Question: I have the following data table and i need to group it by quarters. I basically need to show Jan totals which will be including Jan Feb Mar then i need to show Apr totals which will include Apr May Jun and so on down the list. I also need to show offpeak and years in the same order

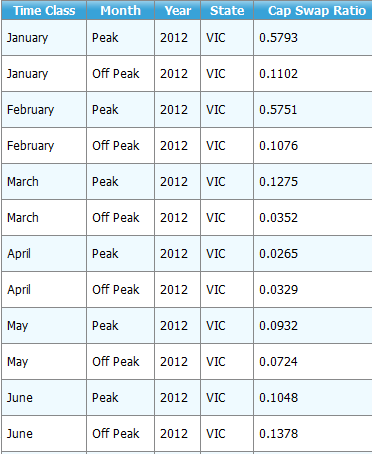
Answer: If you can "groom" your data so that the months are represented as an integer number 0 - 11, then you can group them into quarters by grouping on 'int(month / 3)'. Jan(0), Feb(1), March(2) div 3 all = 0. April(3), May(4), June(5) div 3 all = 1, etc. The Quarter number (Q1, Q2, etc) is 'int(month / 3) + 1'
If the months are stored in the database as strings, you'll have to write a mapping function to reduce the string name to the month number (switch statement), and pray that this app is never used or seen by anyone other than English speakers. ;>